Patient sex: F
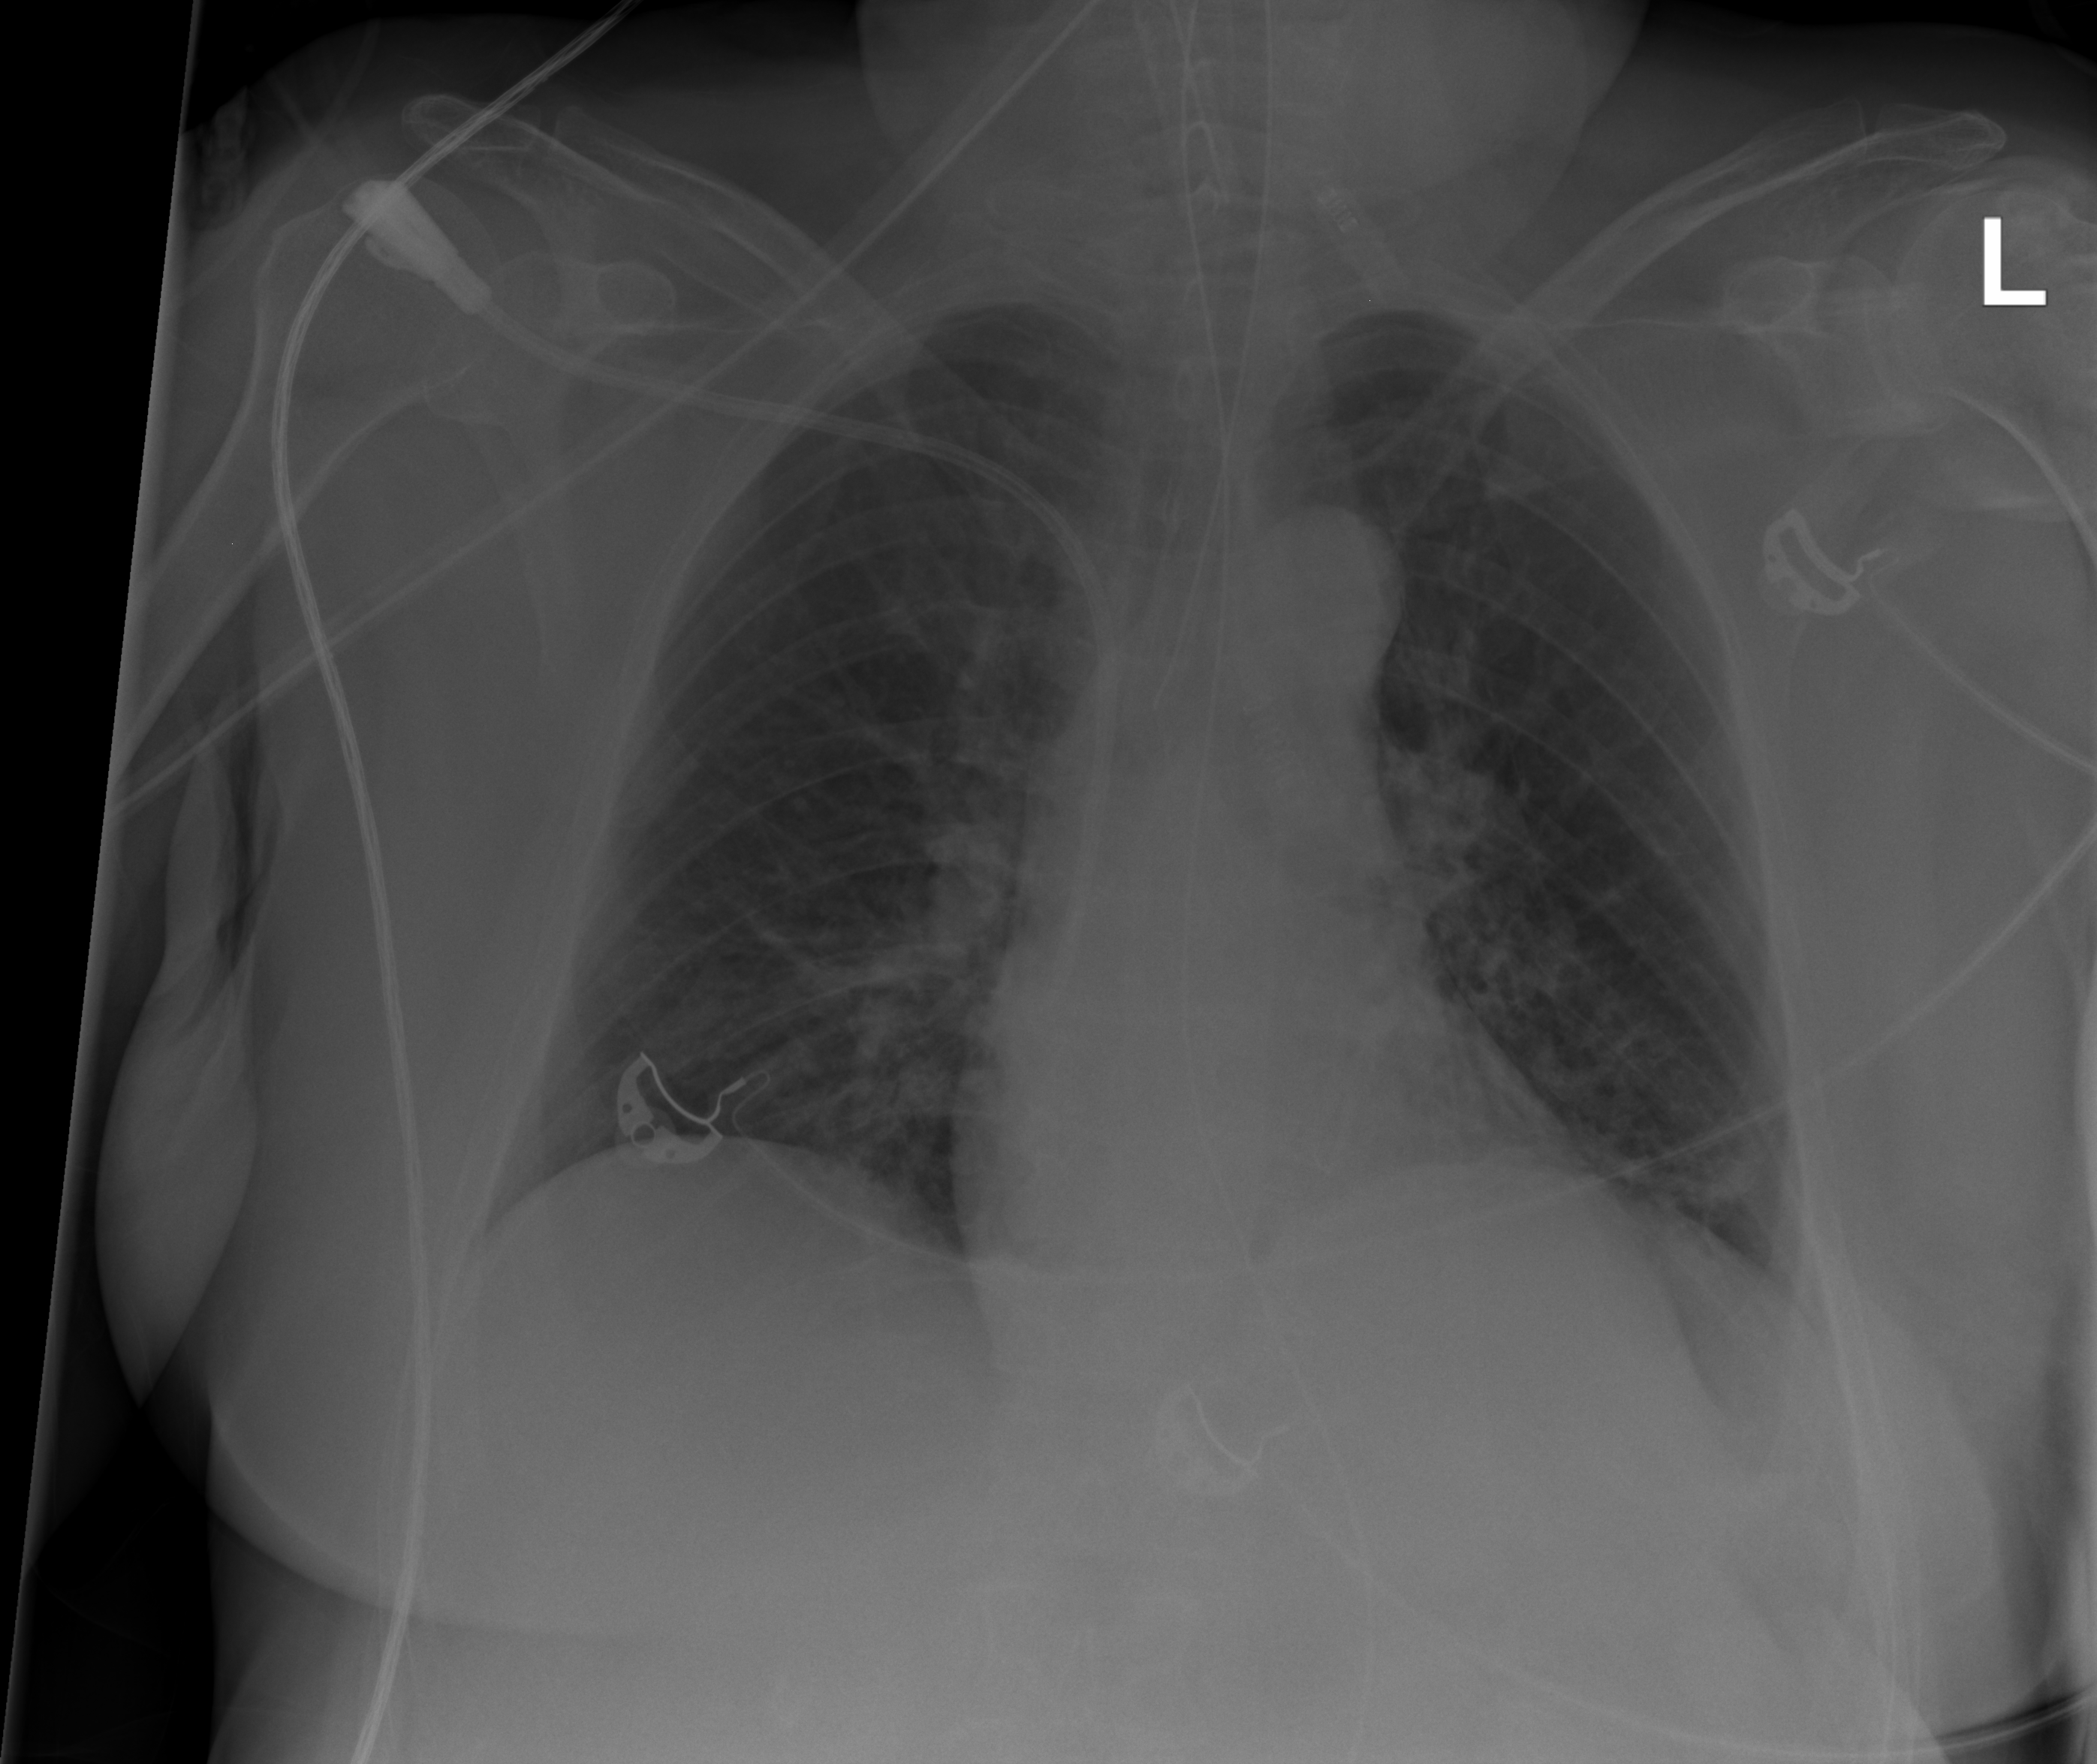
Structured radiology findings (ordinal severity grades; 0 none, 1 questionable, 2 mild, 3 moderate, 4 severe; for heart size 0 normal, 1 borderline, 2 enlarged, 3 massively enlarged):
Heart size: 0
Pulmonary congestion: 1
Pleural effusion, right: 0
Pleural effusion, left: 0
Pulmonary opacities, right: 2
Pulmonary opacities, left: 2
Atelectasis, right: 0
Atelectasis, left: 0